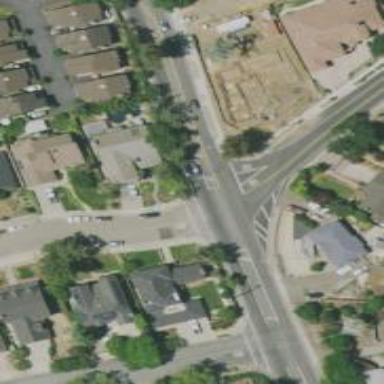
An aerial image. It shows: Road with stop sign.